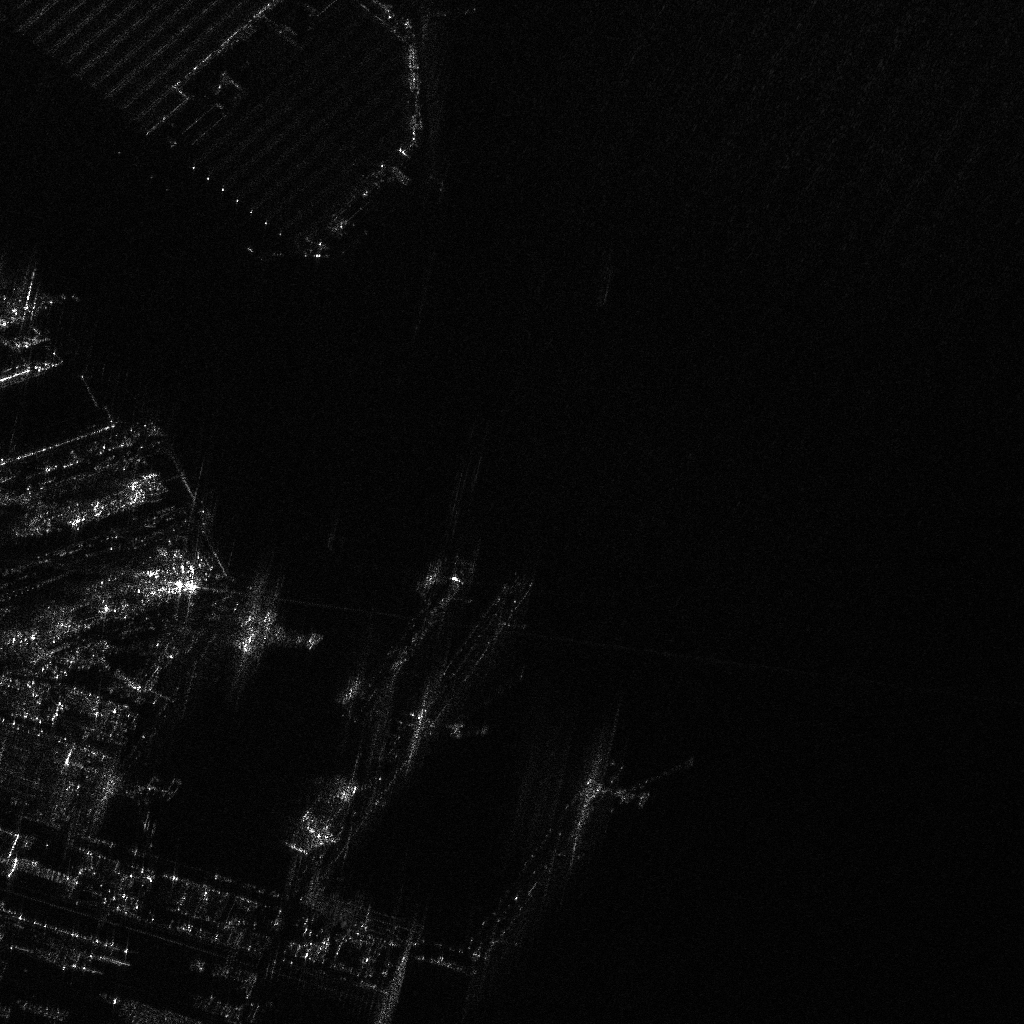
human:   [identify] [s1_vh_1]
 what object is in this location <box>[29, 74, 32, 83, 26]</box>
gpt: <ref>1 large container at the bottom</ref>